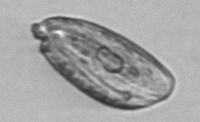
Label: Katodinium_or_Torodinium